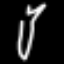
Label: fork